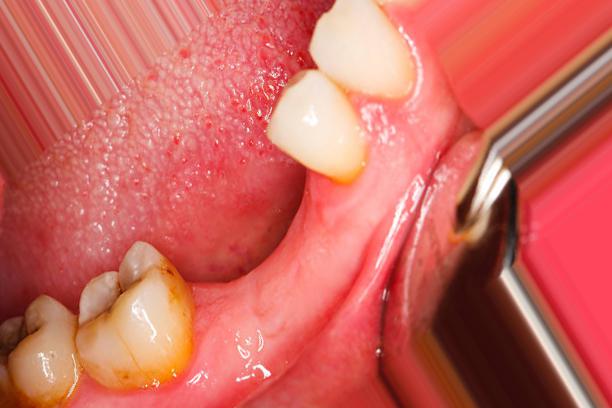
Condition: Caries